Field crop: tomato
Growth stage: 1
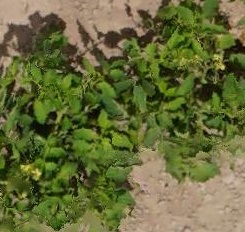
Species: tomato